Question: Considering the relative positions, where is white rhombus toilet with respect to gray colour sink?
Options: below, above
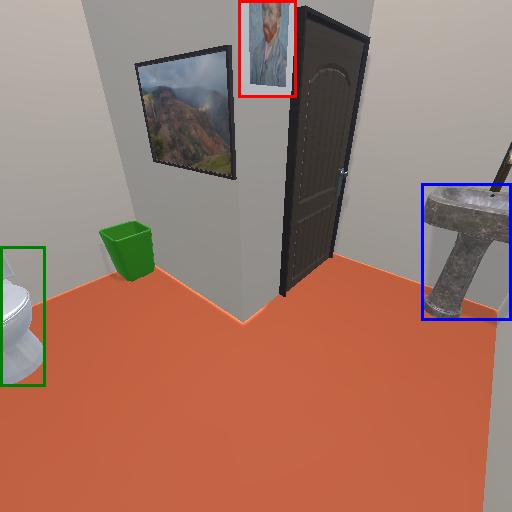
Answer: below